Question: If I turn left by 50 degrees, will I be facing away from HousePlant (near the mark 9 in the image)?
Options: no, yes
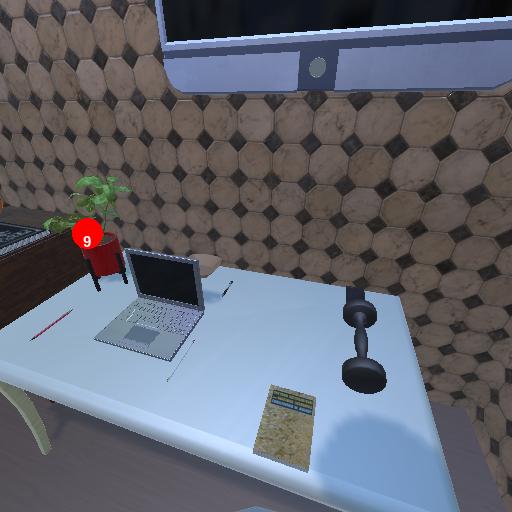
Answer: no